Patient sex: M
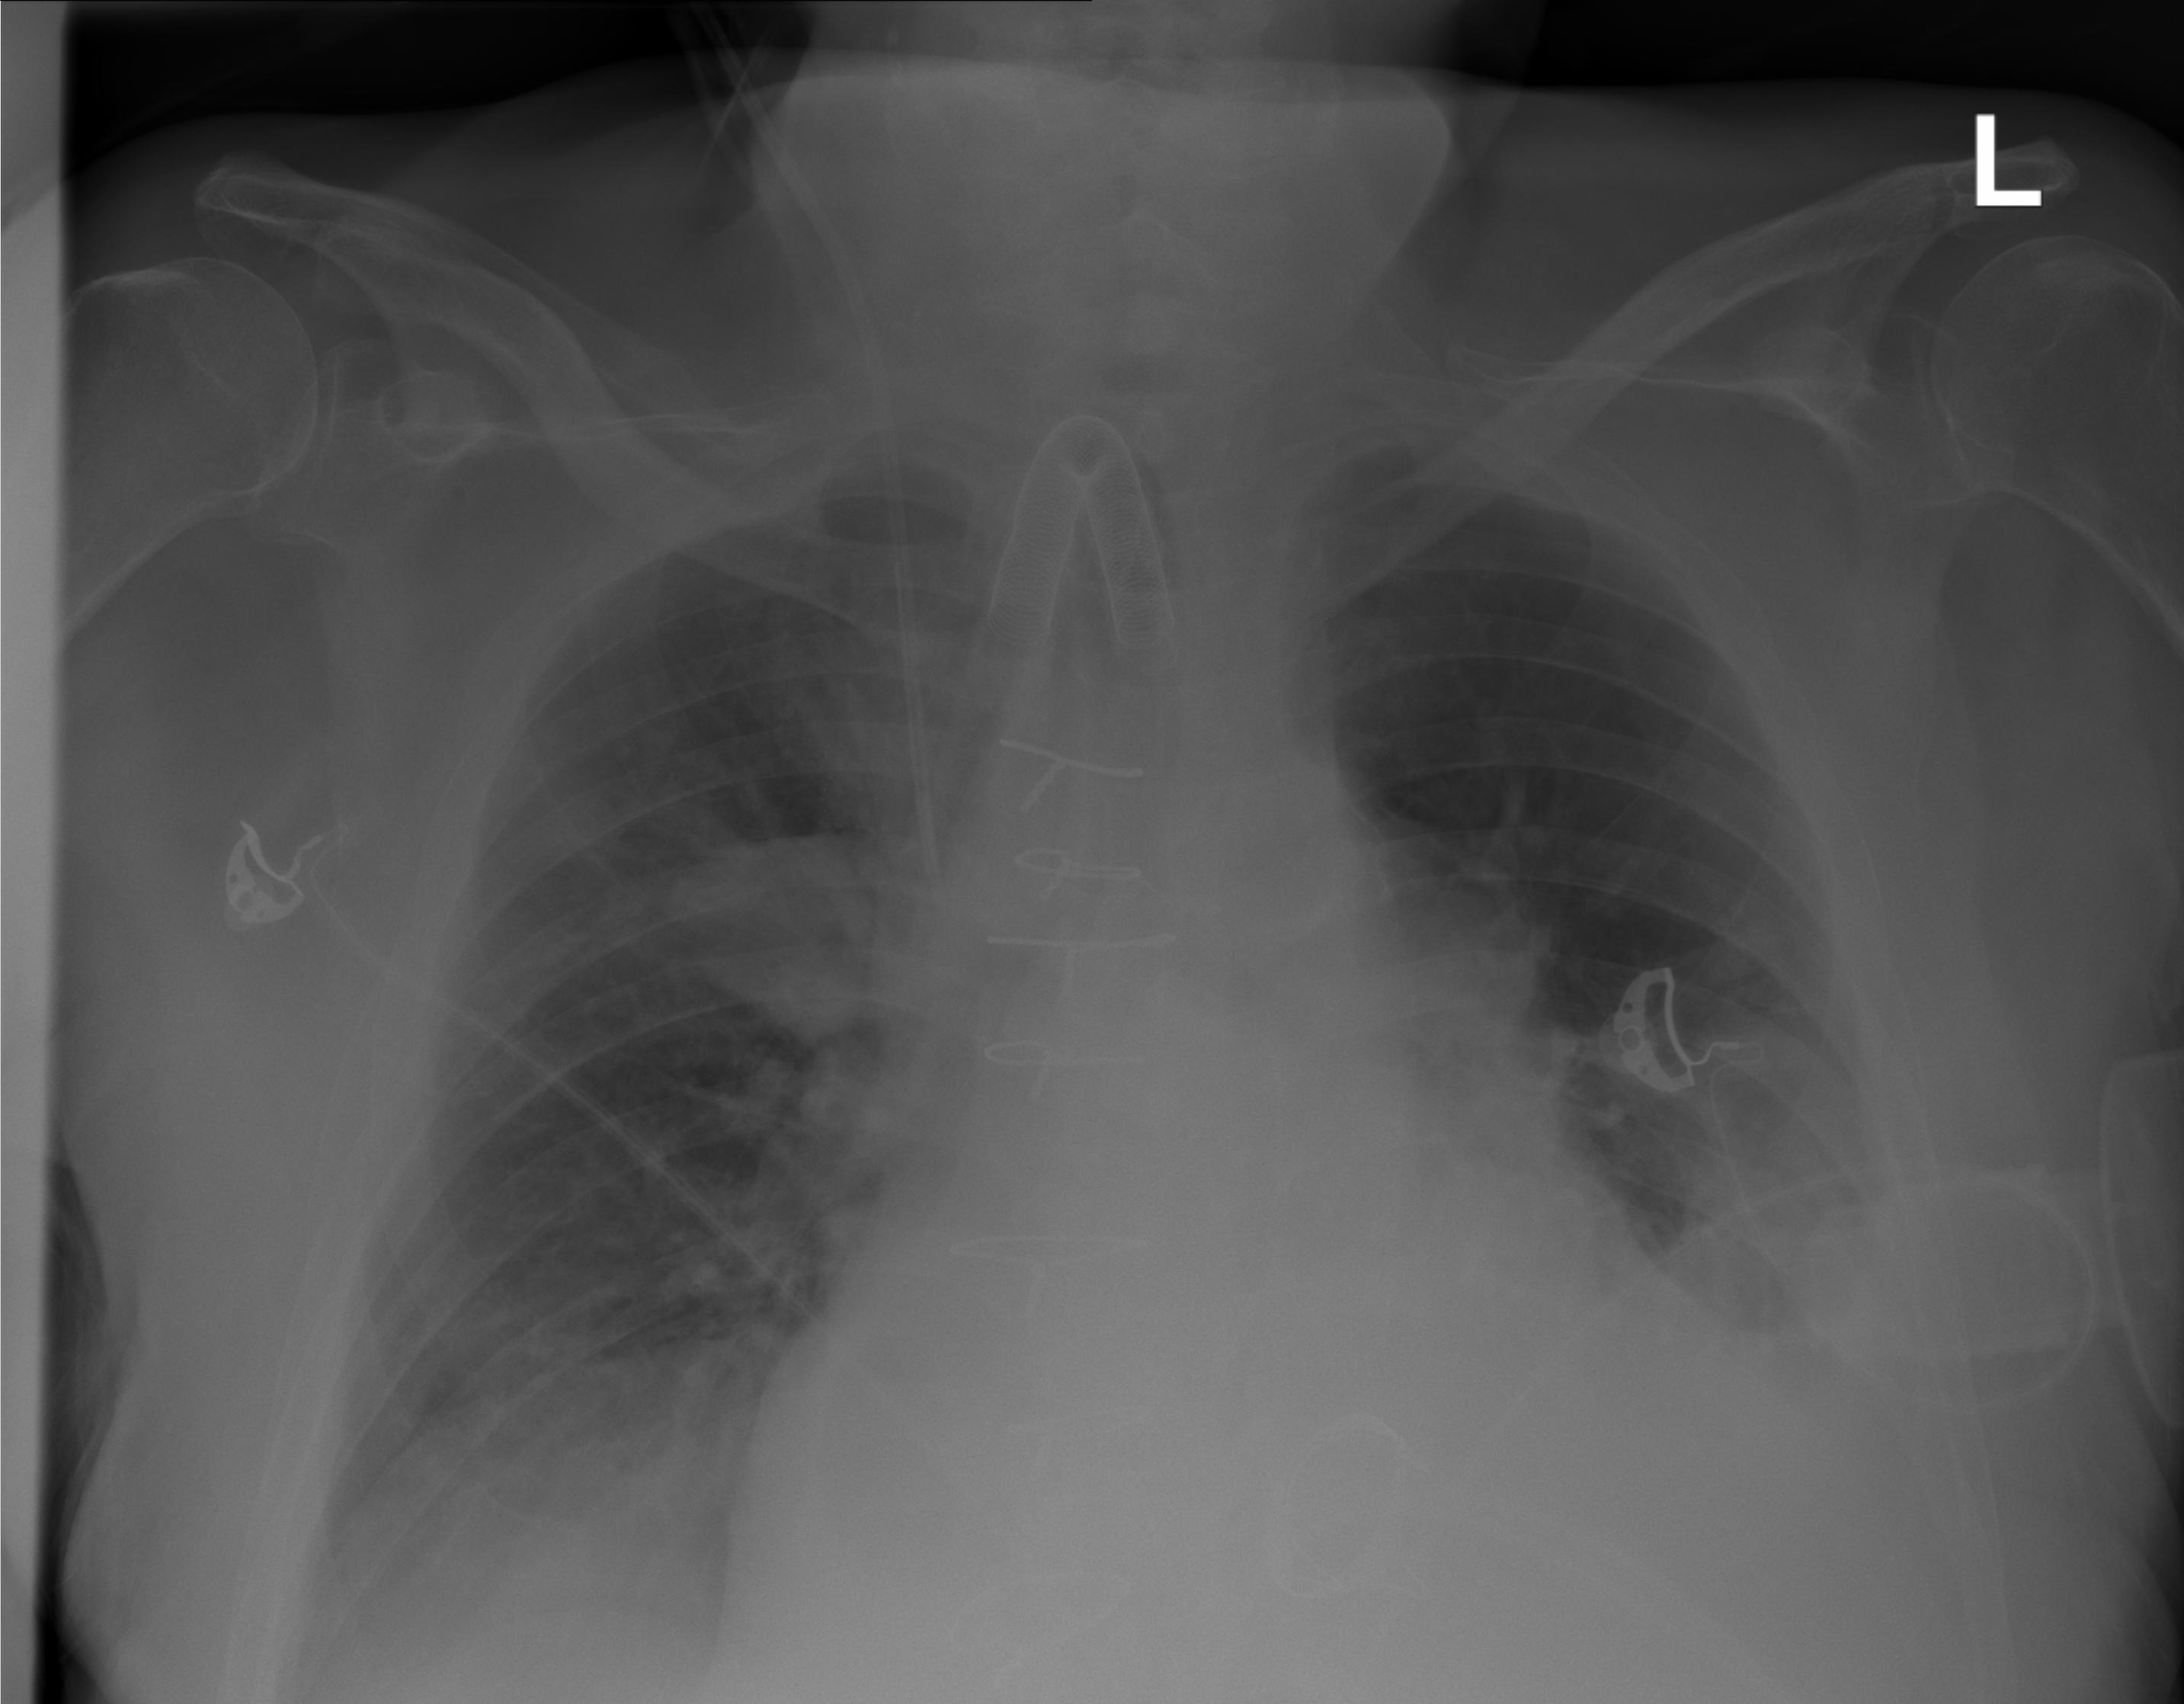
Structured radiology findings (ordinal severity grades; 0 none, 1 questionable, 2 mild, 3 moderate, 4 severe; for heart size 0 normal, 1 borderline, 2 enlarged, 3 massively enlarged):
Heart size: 2
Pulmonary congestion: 2
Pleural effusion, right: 2
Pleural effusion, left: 2
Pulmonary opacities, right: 0
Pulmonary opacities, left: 0
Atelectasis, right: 2
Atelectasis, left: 2